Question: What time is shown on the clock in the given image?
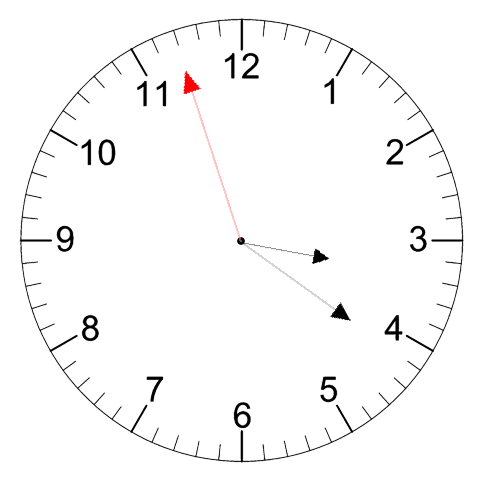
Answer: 03:20:57